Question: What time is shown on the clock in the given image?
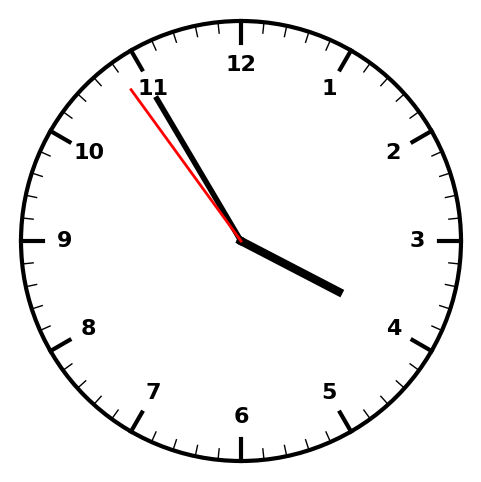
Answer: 03:54:54